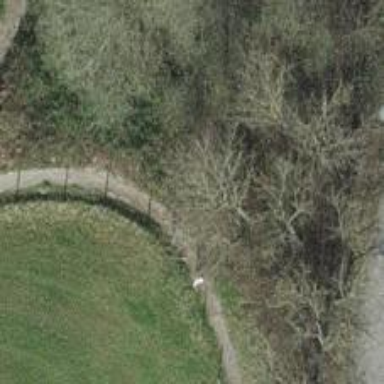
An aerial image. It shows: Path.